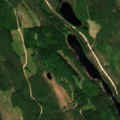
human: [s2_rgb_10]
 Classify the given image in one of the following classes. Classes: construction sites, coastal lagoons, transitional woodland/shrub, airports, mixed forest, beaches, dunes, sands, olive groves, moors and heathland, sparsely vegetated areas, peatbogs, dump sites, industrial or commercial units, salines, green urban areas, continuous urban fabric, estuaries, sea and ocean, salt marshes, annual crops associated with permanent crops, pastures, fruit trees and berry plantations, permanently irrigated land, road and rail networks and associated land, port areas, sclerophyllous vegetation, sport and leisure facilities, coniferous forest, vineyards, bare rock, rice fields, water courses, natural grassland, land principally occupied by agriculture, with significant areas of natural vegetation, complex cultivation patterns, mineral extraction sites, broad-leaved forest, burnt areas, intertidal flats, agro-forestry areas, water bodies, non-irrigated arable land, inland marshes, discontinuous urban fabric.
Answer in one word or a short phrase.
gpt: coniferous forest, mixed forest